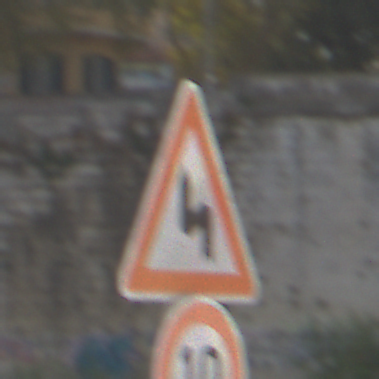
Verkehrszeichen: DoppelkurveZunaechstLinks
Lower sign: Geschwindigkeit10
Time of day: MorningAfternoon
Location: Outdoor (Suburban)
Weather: PartlyCloudy
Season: NotSpecified
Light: Natural